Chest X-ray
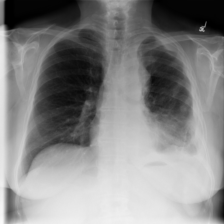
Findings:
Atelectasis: negative
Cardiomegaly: negative
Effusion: positive
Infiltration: negative
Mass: negative
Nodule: positive
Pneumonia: negative
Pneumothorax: negative
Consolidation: negative
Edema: negative
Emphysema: negative
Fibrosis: negative
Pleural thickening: negative
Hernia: negative